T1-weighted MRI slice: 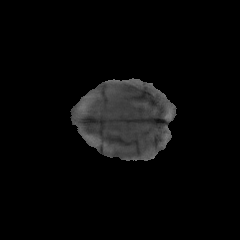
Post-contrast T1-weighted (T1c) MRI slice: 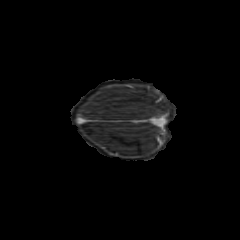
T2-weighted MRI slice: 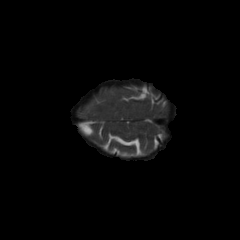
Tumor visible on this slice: yes